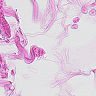
Metastatic tissue present: no